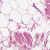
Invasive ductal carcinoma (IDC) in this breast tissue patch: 0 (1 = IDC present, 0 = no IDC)